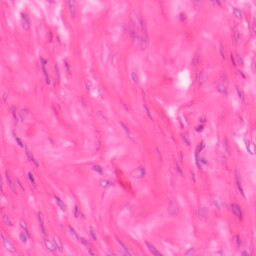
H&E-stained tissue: Colon